Field crop: maize
Growth stage: 1
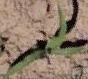
Species: maize